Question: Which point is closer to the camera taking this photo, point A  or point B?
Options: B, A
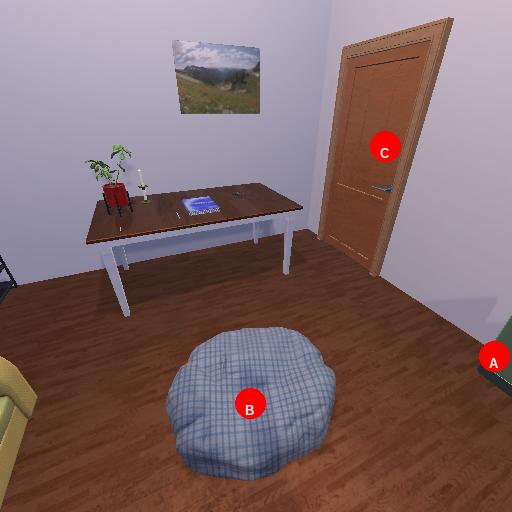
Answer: B